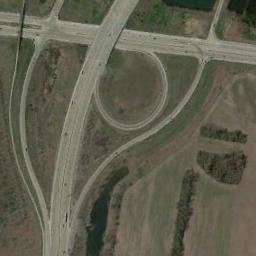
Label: overpass